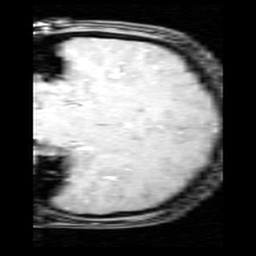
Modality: inplaneT1
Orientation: coronal
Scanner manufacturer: ge
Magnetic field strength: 3 T
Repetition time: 0.3 s
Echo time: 0.003688 s